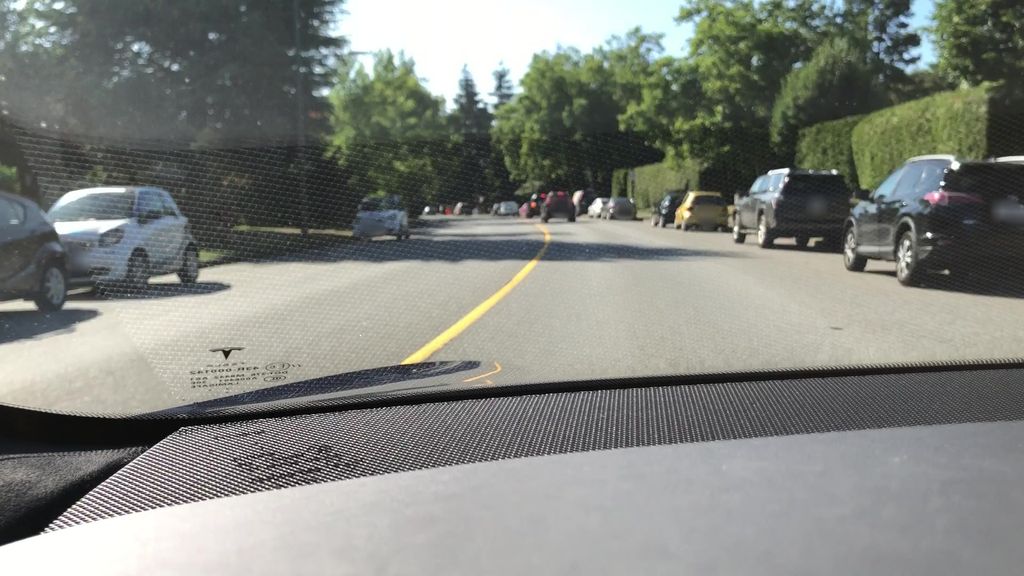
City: vancouver